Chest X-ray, AP view. Patient: 60 years old, sex F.
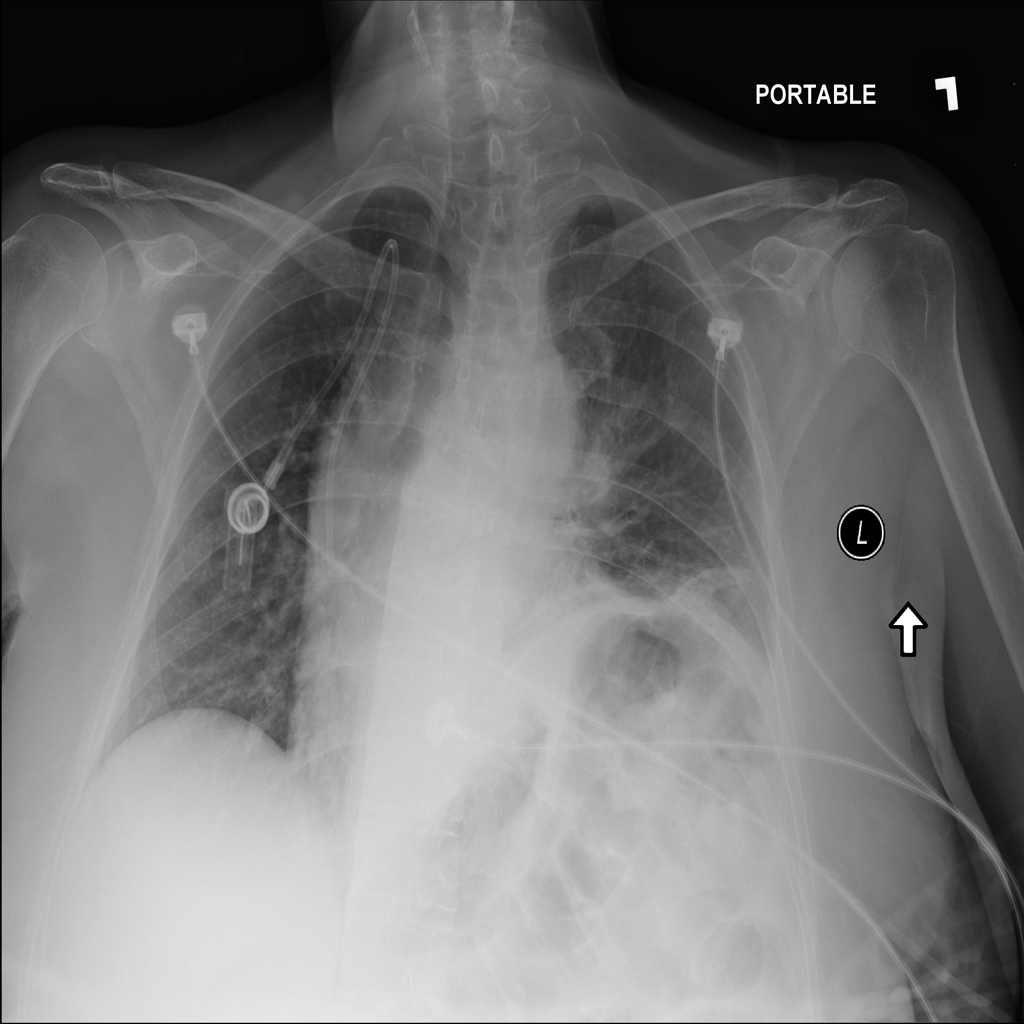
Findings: Atelectasis, Consolidation